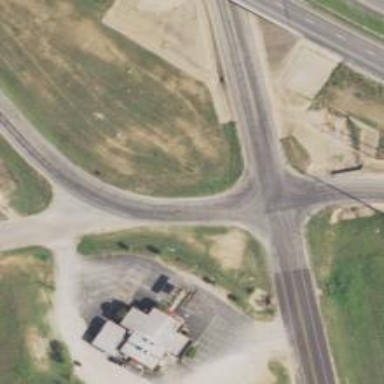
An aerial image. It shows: Stop road.